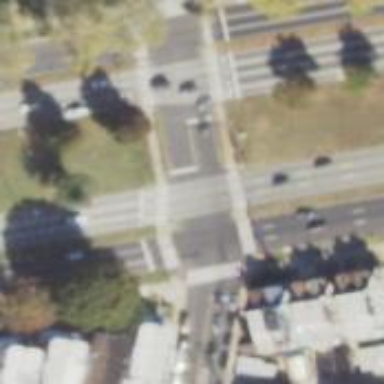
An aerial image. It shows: Zebra crossing for pedestrians.